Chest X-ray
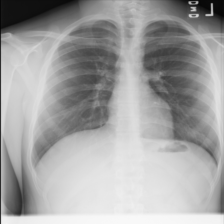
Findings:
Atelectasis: negative
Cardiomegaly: negative
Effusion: negative
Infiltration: positive
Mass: negative
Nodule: negative
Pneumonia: negative
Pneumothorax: negative
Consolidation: negative
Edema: negative
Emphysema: negative
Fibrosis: negative
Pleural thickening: negative
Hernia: negative